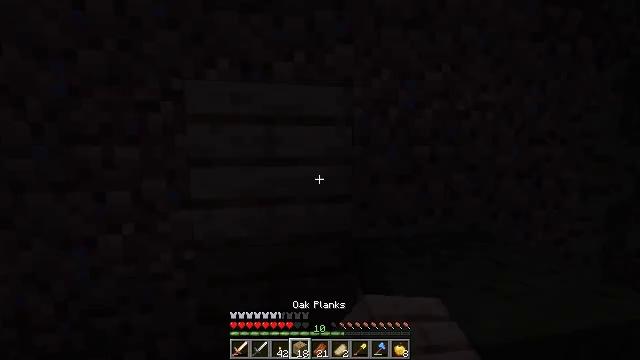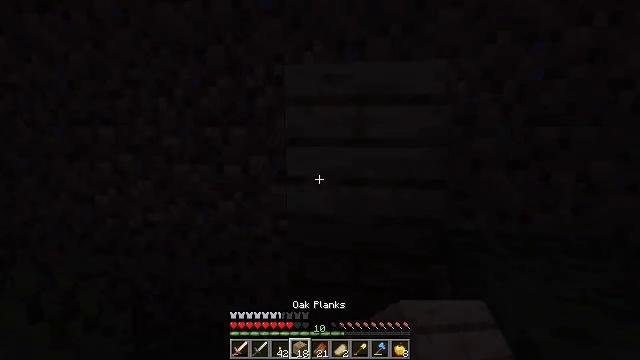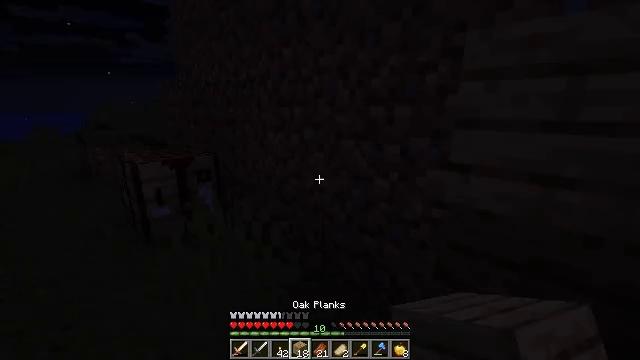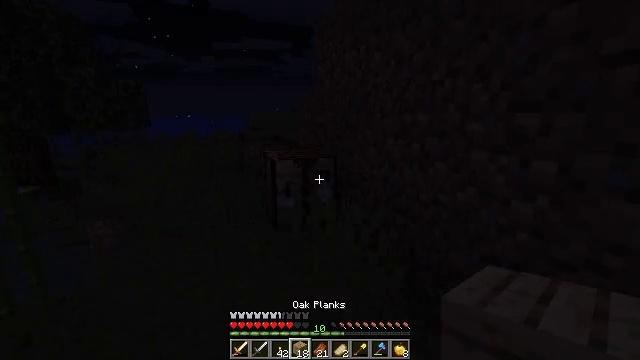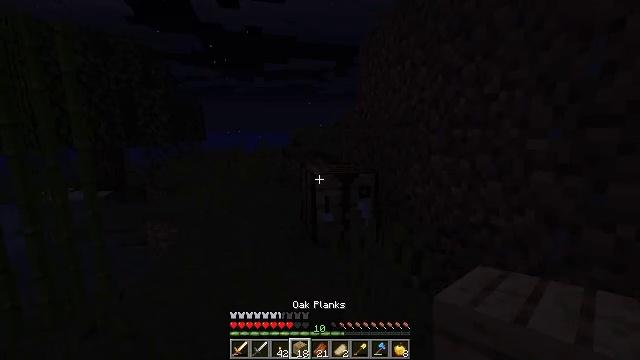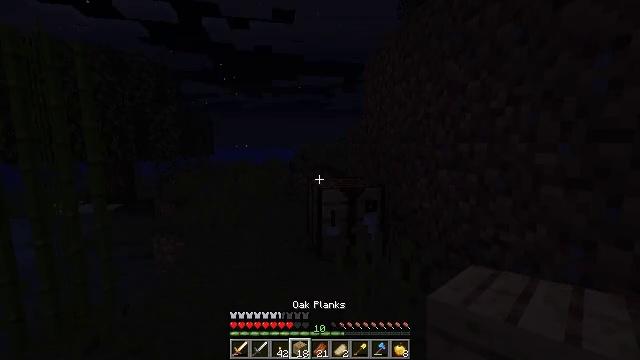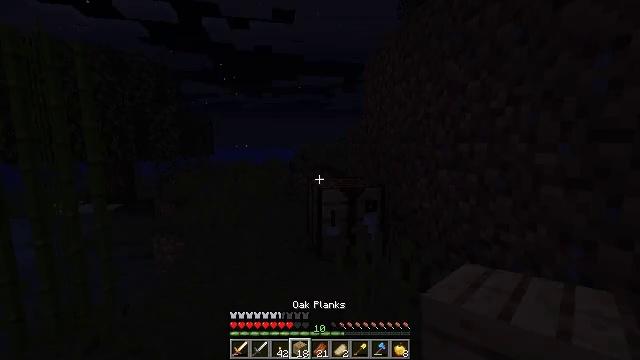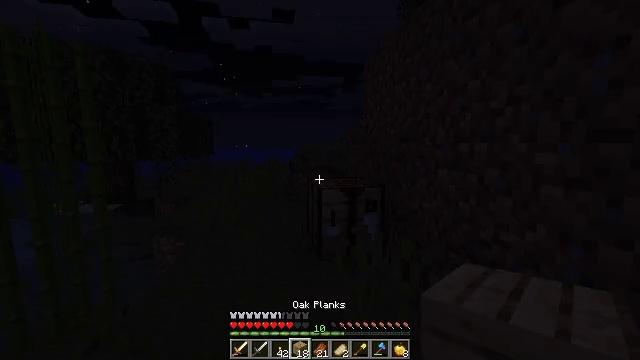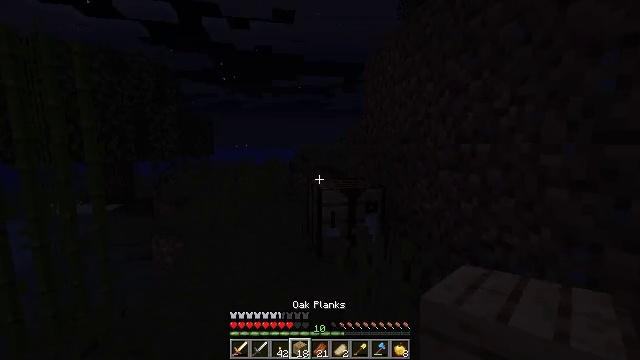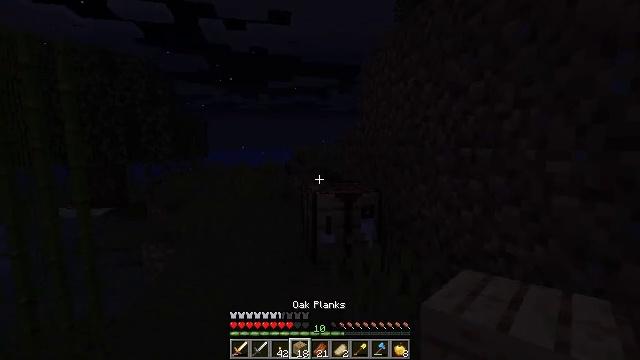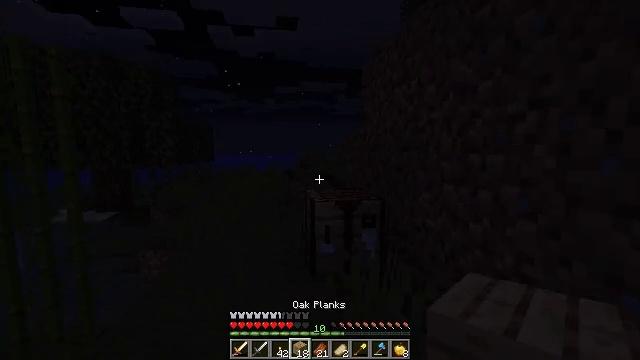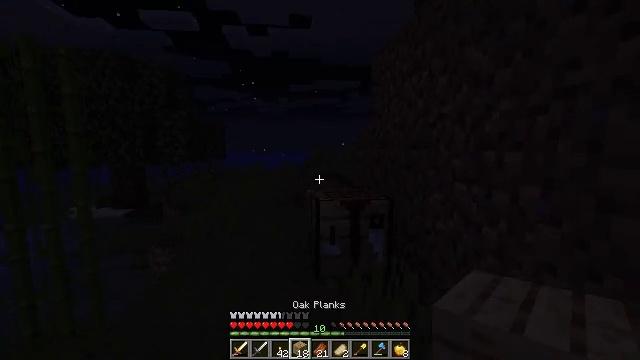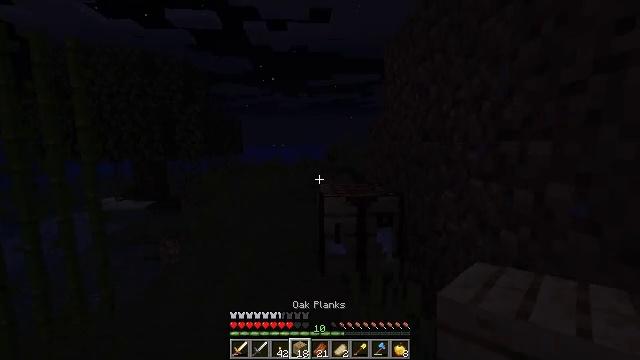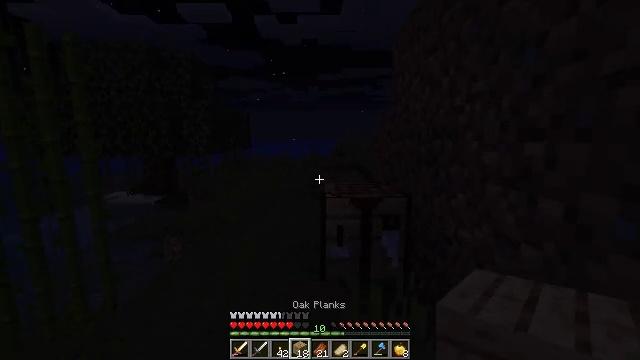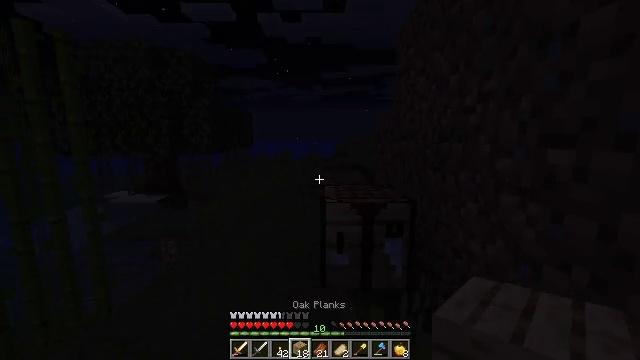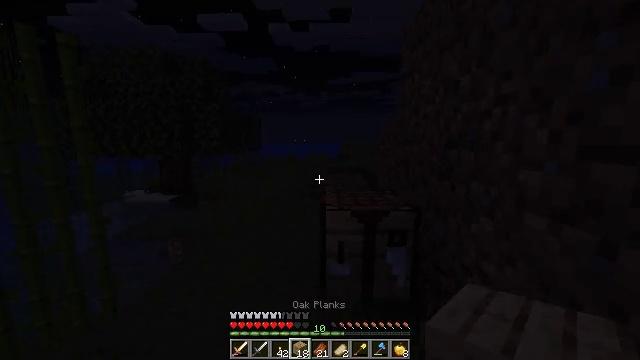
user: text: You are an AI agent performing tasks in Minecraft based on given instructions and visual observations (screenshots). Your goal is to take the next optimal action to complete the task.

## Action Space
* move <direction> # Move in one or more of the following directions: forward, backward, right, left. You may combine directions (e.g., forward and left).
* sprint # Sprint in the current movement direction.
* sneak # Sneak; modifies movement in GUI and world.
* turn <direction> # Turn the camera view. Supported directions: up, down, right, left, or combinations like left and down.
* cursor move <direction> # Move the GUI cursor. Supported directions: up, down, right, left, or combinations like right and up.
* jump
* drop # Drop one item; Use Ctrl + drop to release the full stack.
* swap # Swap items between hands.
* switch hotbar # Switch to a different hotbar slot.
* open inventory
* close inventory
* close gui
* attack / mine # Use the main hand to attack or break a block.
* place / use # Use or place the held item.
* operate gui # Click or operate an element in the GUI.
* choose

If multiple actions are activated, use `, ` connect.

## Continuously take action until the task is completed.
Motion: motion action
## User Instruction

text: Hunt a slime.
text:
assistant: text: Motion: turn left and down
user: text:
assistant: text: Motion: turn left and down
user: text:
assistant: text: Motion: turn left and up
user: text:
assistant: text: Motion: turn left and up
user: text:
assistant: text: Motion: turn left and up
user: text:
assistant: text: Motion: no_op
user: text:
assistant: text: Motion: no_op
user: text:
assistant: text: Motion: move forward
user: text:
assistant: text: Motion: move forward and move right
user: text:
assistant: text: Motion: move forward and move right, turn left
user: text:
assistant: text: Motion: move forward and move right, turn left
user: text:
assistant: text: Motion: move forward and move right, turn left and down
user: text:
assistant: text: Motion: move forward, turn left and down
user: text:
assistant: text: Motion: move forward, sprint
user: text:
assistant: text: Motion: move forward, sprint, turn left
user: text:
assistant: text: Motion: move forward, sprint, turn left
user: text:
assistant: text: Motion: move forward, sprint
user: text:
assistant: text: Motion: move forward, sprint, jump
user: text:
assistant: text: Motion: move forward, sprint, jump
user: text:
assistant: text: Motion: move forward, sprint, jump
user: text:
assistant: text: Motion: move forward, sprint, jump
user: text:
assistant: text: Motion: move forward, sprint, jump
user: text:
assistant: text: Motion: move forward, sprint, turn right, jump
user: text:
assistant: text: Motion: move forward, sprint, turn right, jump
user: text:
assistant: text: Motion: move forward, sprint, turn right, jump
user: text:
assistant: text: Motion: move forward, sprint, turn right, jump
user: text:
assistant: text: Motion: move forward, sprint, turn right, jump
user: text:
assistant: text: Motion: move forward, sprint, turn right, jump
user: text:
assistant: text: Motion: move forward, sprint, turn right, jump
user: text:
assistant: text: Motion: move forward, sprint, jump